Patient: sex F, age 54
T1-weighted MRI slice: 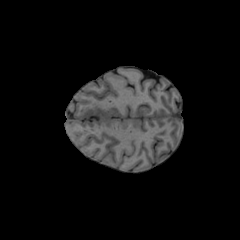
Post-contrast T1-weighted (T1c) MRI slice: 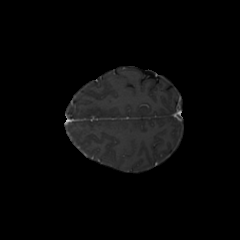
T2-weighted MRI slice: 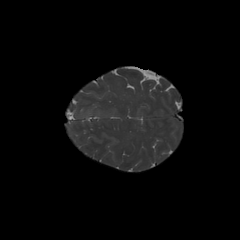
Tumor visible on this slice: no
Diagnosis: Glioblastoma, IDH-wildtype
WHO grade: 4